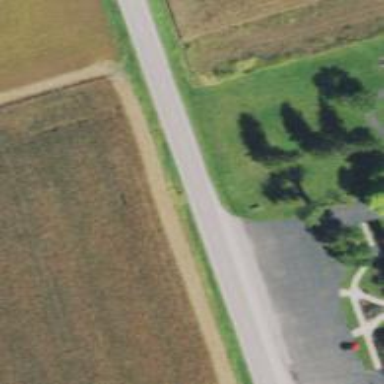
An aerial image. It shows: Secondary road.